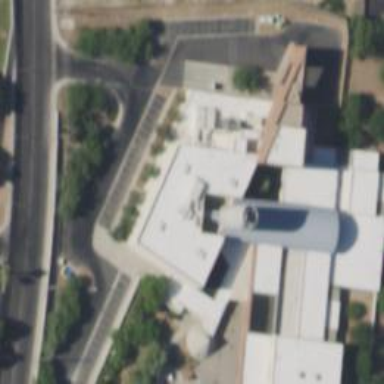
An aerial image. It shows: Library building.